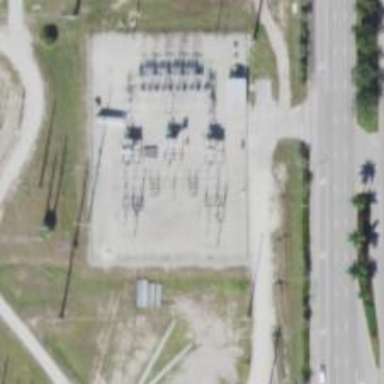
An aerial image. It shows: Switch for power supply.